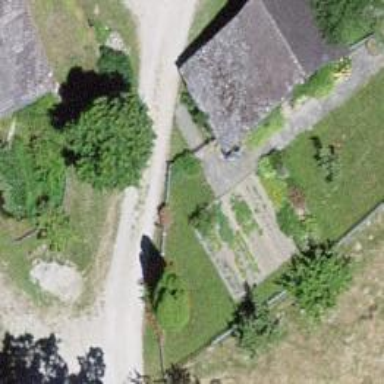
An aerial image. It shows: Rural barn.